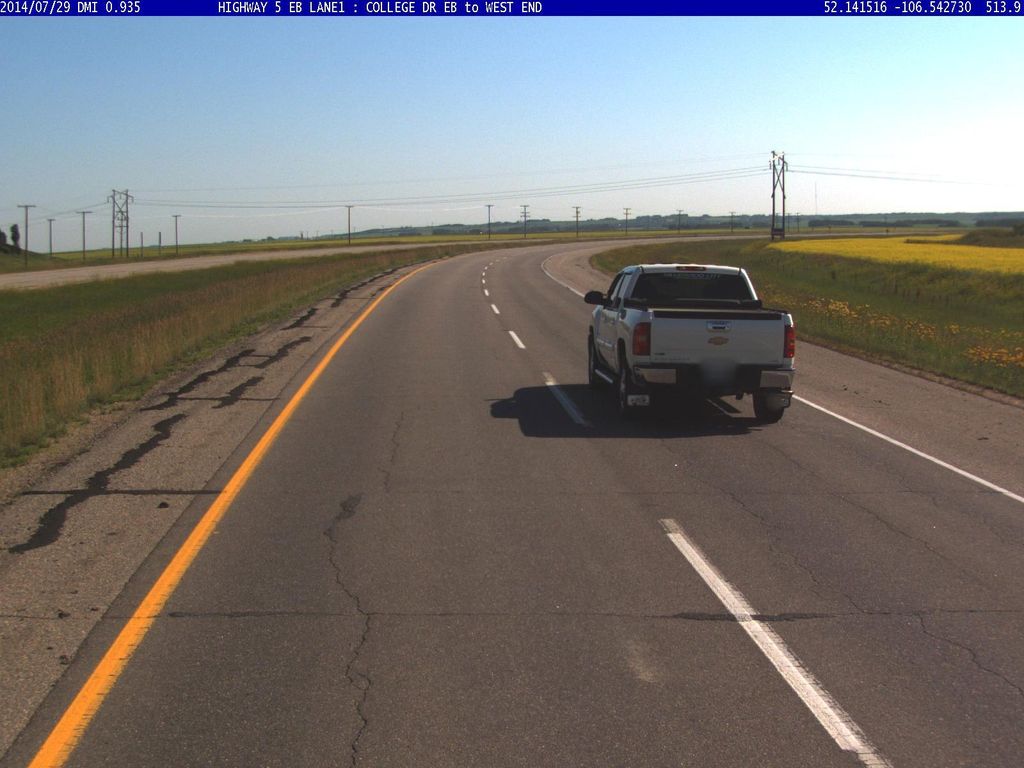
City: saskatoon